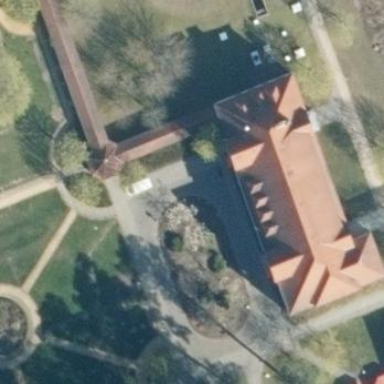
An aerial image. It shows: View of roof of building.